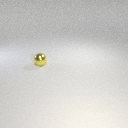
small yellow metal sphere